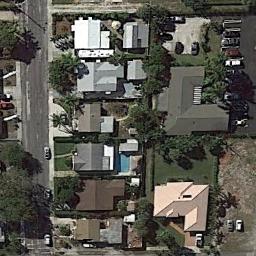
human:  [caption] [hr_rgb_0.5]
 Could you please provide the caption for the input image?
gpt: Most of the houses are rectangular .

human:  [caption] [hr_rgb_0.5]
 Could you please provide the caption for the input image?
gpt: A dense residential area has some houses, Trees, A lawn and a parking lot while one of houses has a pool .

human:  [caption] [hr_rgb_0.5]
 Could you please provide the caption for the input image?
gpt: The dense residential is next to the parking lot .

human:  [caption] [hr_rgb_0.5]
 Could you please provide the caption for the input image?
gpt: There are many roads and neatly arranged houses and trees and many vehicles in densely populated areas .

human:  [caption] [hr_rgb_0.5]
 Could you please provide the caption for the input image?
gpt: There are buildings with some green trees full of vitality around on dense residential area .